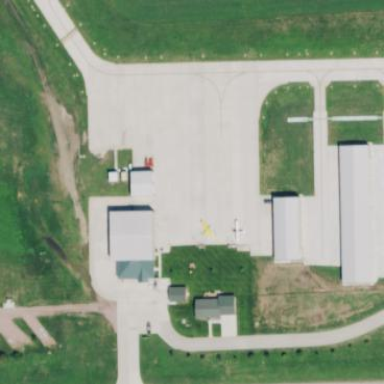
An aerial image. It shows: Apron at the airport with concrete surface.